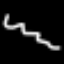
Label: squiggle